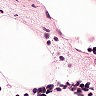
Metastatic tissue present: no